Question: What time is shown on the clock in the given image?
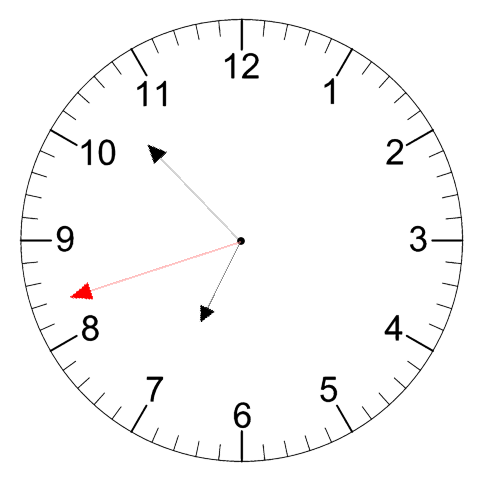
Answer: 06:52:42